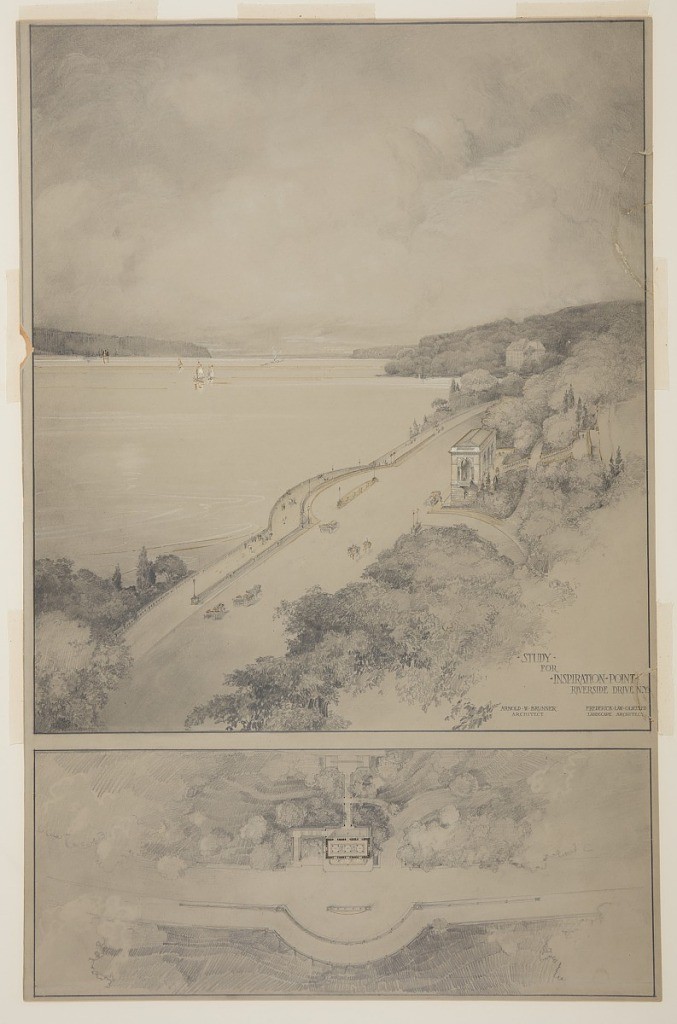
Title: Study for Inspiration Point, Riverside Drive, New York City
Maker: Arnold William Brunner, American, 1857–1925
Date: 1872–1903
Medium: Graphite, pen and black ink, brush and yellow watercolor, white heightening on gray cardboard
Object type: Drawing
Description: Drawing divided into two sections. Upper section depicts the drive along the Hudson River looking north.  At right, stairs lead down to a pavilion. Lower section is a bird's eye view of upper section.